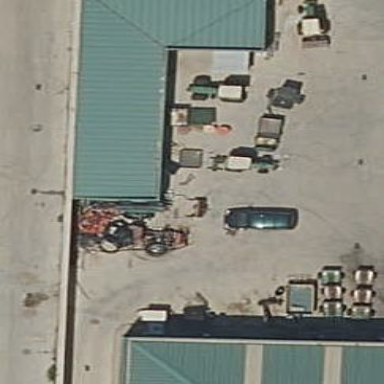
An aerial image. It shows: Warehouse building.